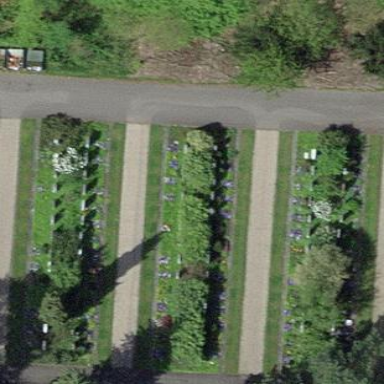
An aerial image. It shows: Grave yard.